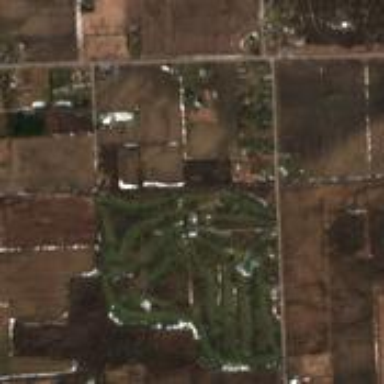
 place for golfing and leisure activities."